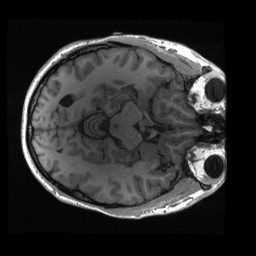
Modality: T1w
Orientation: axial
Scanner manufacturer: siemens
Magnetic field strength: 3 T
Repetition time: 2.3 s
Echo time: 0.00285 s